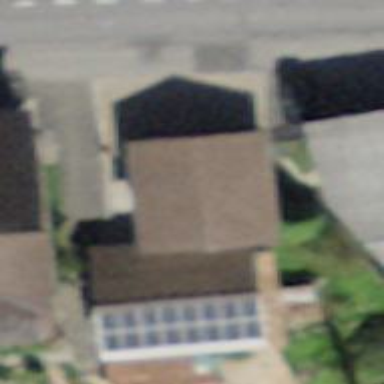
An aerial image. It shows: Garage.